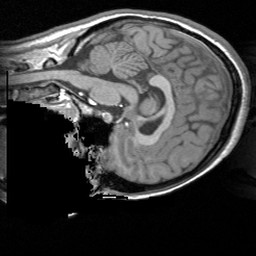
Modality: T1w
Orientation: sagittal